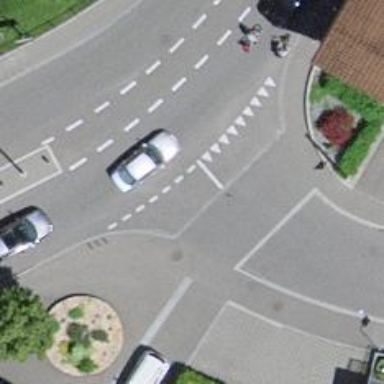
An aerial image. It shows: Traffic hump for calming the traffic.